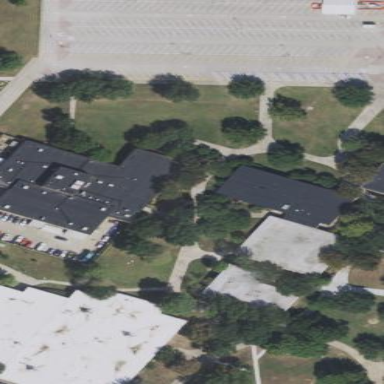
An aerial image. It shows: College building.